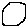
Label: circle